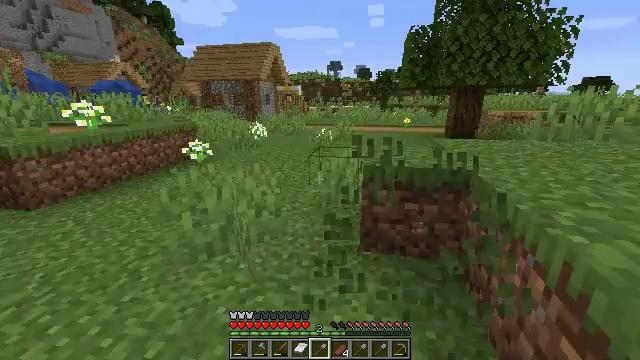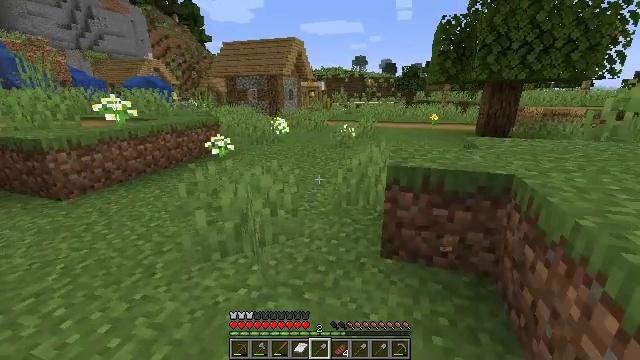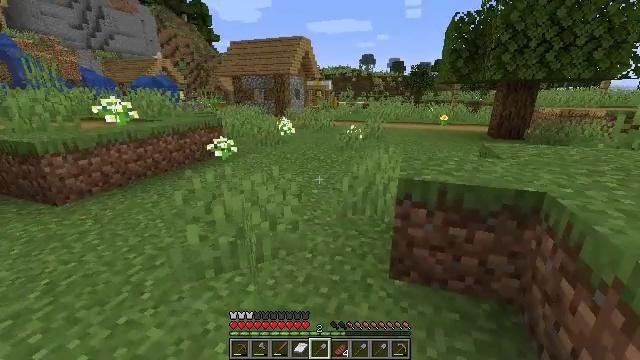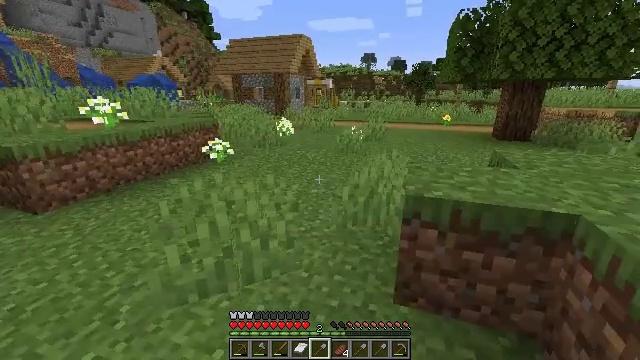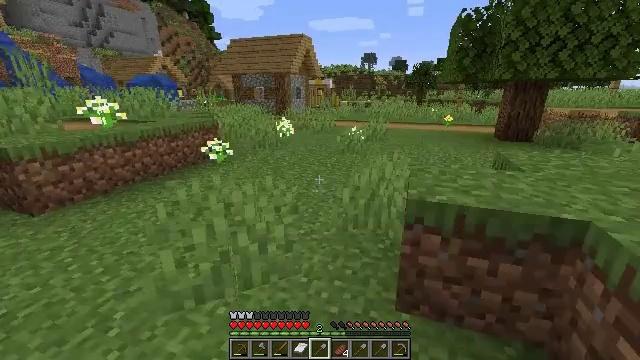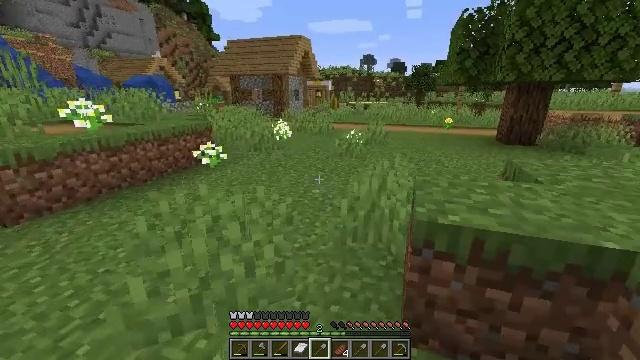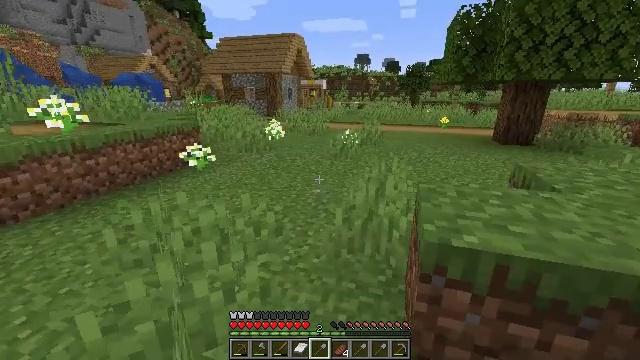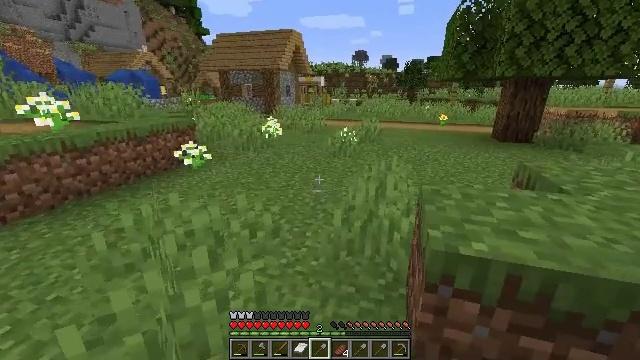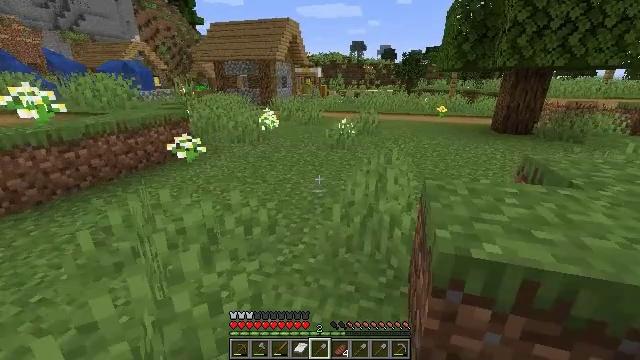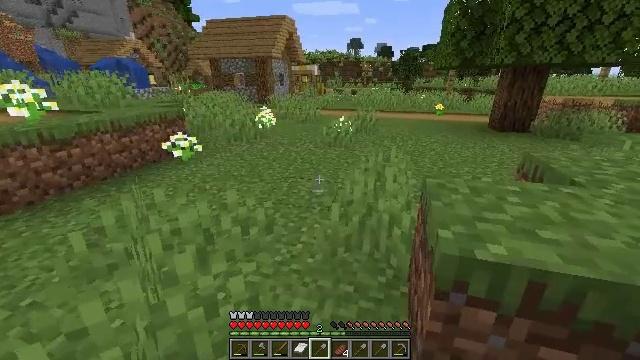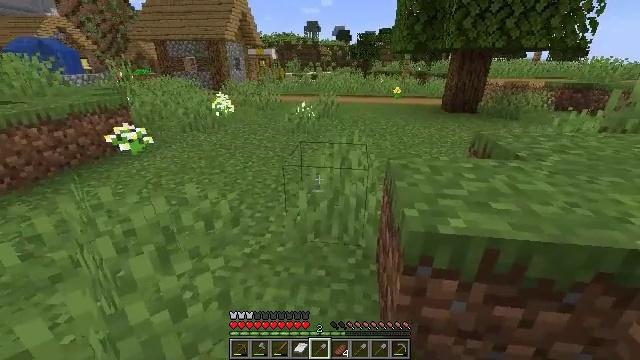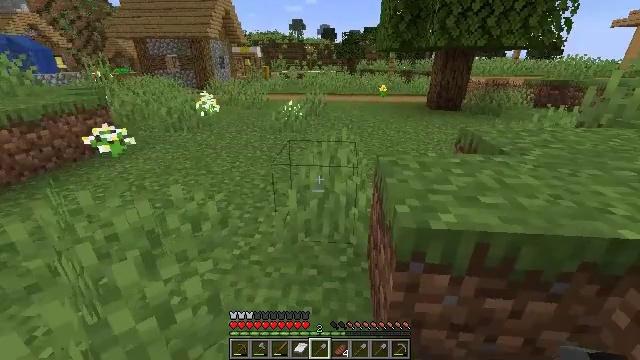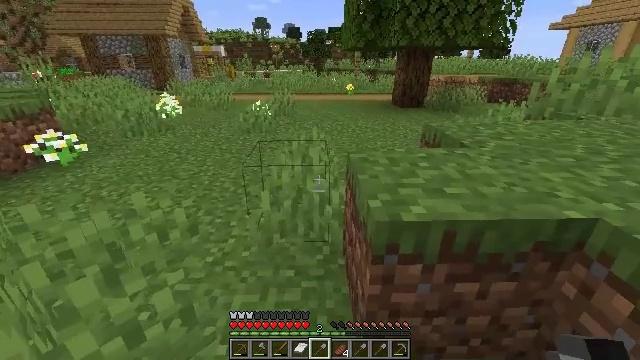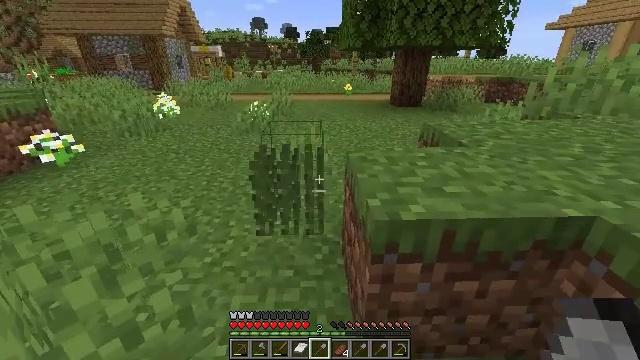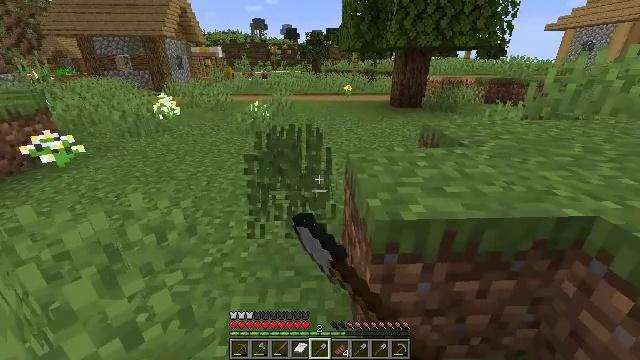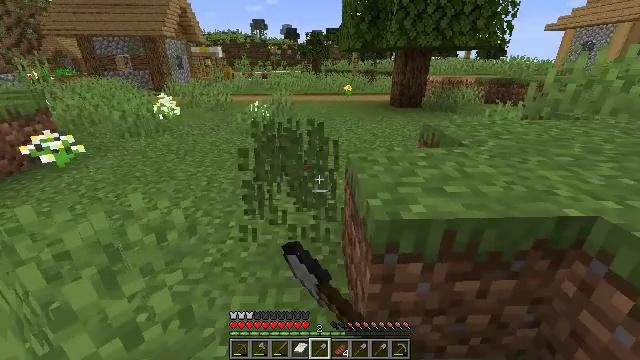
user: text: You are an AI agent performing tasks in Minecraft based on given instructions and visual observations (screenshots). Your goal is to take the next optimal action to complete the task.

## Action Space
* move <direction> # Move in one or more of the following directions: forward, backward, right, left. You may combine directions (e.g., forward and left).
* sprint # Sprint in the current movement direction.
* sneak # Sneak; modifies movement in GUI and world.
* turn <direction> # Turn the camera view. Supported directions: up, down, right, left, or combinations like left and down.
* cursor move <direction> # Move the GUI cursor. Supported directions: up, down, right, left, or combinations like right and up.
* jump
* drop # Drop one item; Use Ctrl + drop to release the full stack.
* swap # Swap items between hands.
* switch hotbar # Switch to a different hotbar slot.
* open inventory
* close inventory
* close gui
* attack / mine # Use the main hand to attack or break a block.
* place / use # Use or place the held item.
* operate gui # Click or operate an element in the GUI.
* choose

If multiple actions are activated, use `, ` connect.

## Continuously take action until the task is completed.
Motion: motion action
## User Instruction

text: Collect the grass from the surface.
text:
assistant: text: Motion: move forward, turn left
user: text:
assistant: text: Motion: move forward, turn left
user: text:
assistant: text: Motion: move forward
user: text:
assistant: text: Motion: move forward
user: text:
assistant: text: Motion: move forward
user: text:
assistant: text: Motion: move forward, turn right
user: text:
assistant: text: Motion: no_op
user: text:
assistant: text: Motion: turn down
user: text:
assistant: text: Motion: no_op
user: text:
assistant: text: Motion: turn right and down
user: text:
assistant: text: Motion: turn right
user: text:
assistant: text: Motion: turn right
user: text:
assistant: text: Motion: attack / mine
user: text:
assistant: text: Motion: attack / mine
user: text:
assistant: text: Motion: attack / mine
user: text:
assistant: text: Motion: attack / mine
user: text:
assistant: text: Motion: no_op
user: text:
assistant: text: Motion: turn left and up
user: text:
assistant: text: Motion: turn left
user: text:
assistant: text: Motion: turn left
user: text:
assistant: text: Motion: turn left
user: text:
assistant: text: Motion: turn left and down
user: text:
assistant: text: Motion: turn left and down
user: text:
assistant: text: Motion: turn left and down
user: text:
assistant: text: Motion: turn left and down
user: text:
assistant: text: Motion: turn left and down
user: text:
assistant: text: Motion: no_op
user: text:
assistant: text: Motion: no_op
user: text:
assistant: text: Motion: no_op
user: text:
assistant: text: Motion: attack / mine